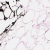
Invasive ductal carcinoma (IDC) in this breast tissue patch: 0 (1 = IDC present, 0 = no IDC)